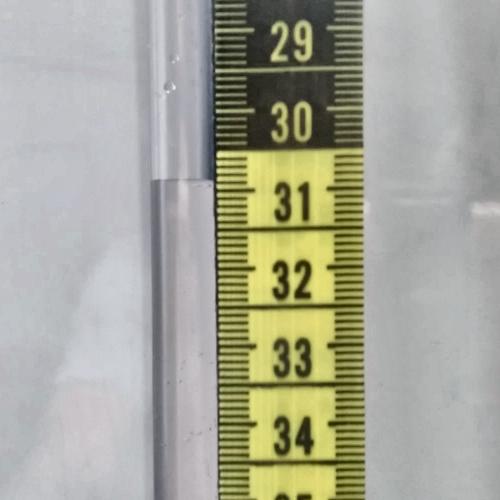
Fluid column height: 30.9 cm